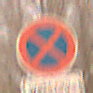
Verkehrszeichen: AbsolutesHalteverbot
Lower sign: ZeitangabenMitBeschraenkungAufWochentage7
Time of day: Night
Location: Outdoor (Urban)
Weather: Overcast
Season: Winter
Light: Artificial